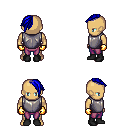
a pixel art fantasy rpg character, male body template, human, tanned skin, steel chest armor, magenta pants, blue long mohawk hairstyle, gold gloves, black shoes, four views (front, back, left, right), 2x2 character sprite sheet, small pixel art, hard edges, no anti-aliasing